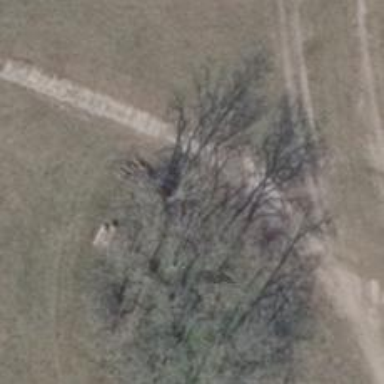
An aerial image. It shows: Hunting stand.